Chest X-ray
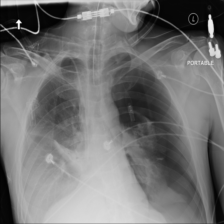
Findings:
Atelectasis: positive
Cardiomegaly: negative
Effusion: negative
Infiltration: negative
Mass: negative
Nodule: negative
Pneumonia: negative
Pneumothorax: positive
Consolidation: negative
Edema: negative
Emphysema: negative
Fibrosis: negative
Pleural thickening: negative
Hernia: negative